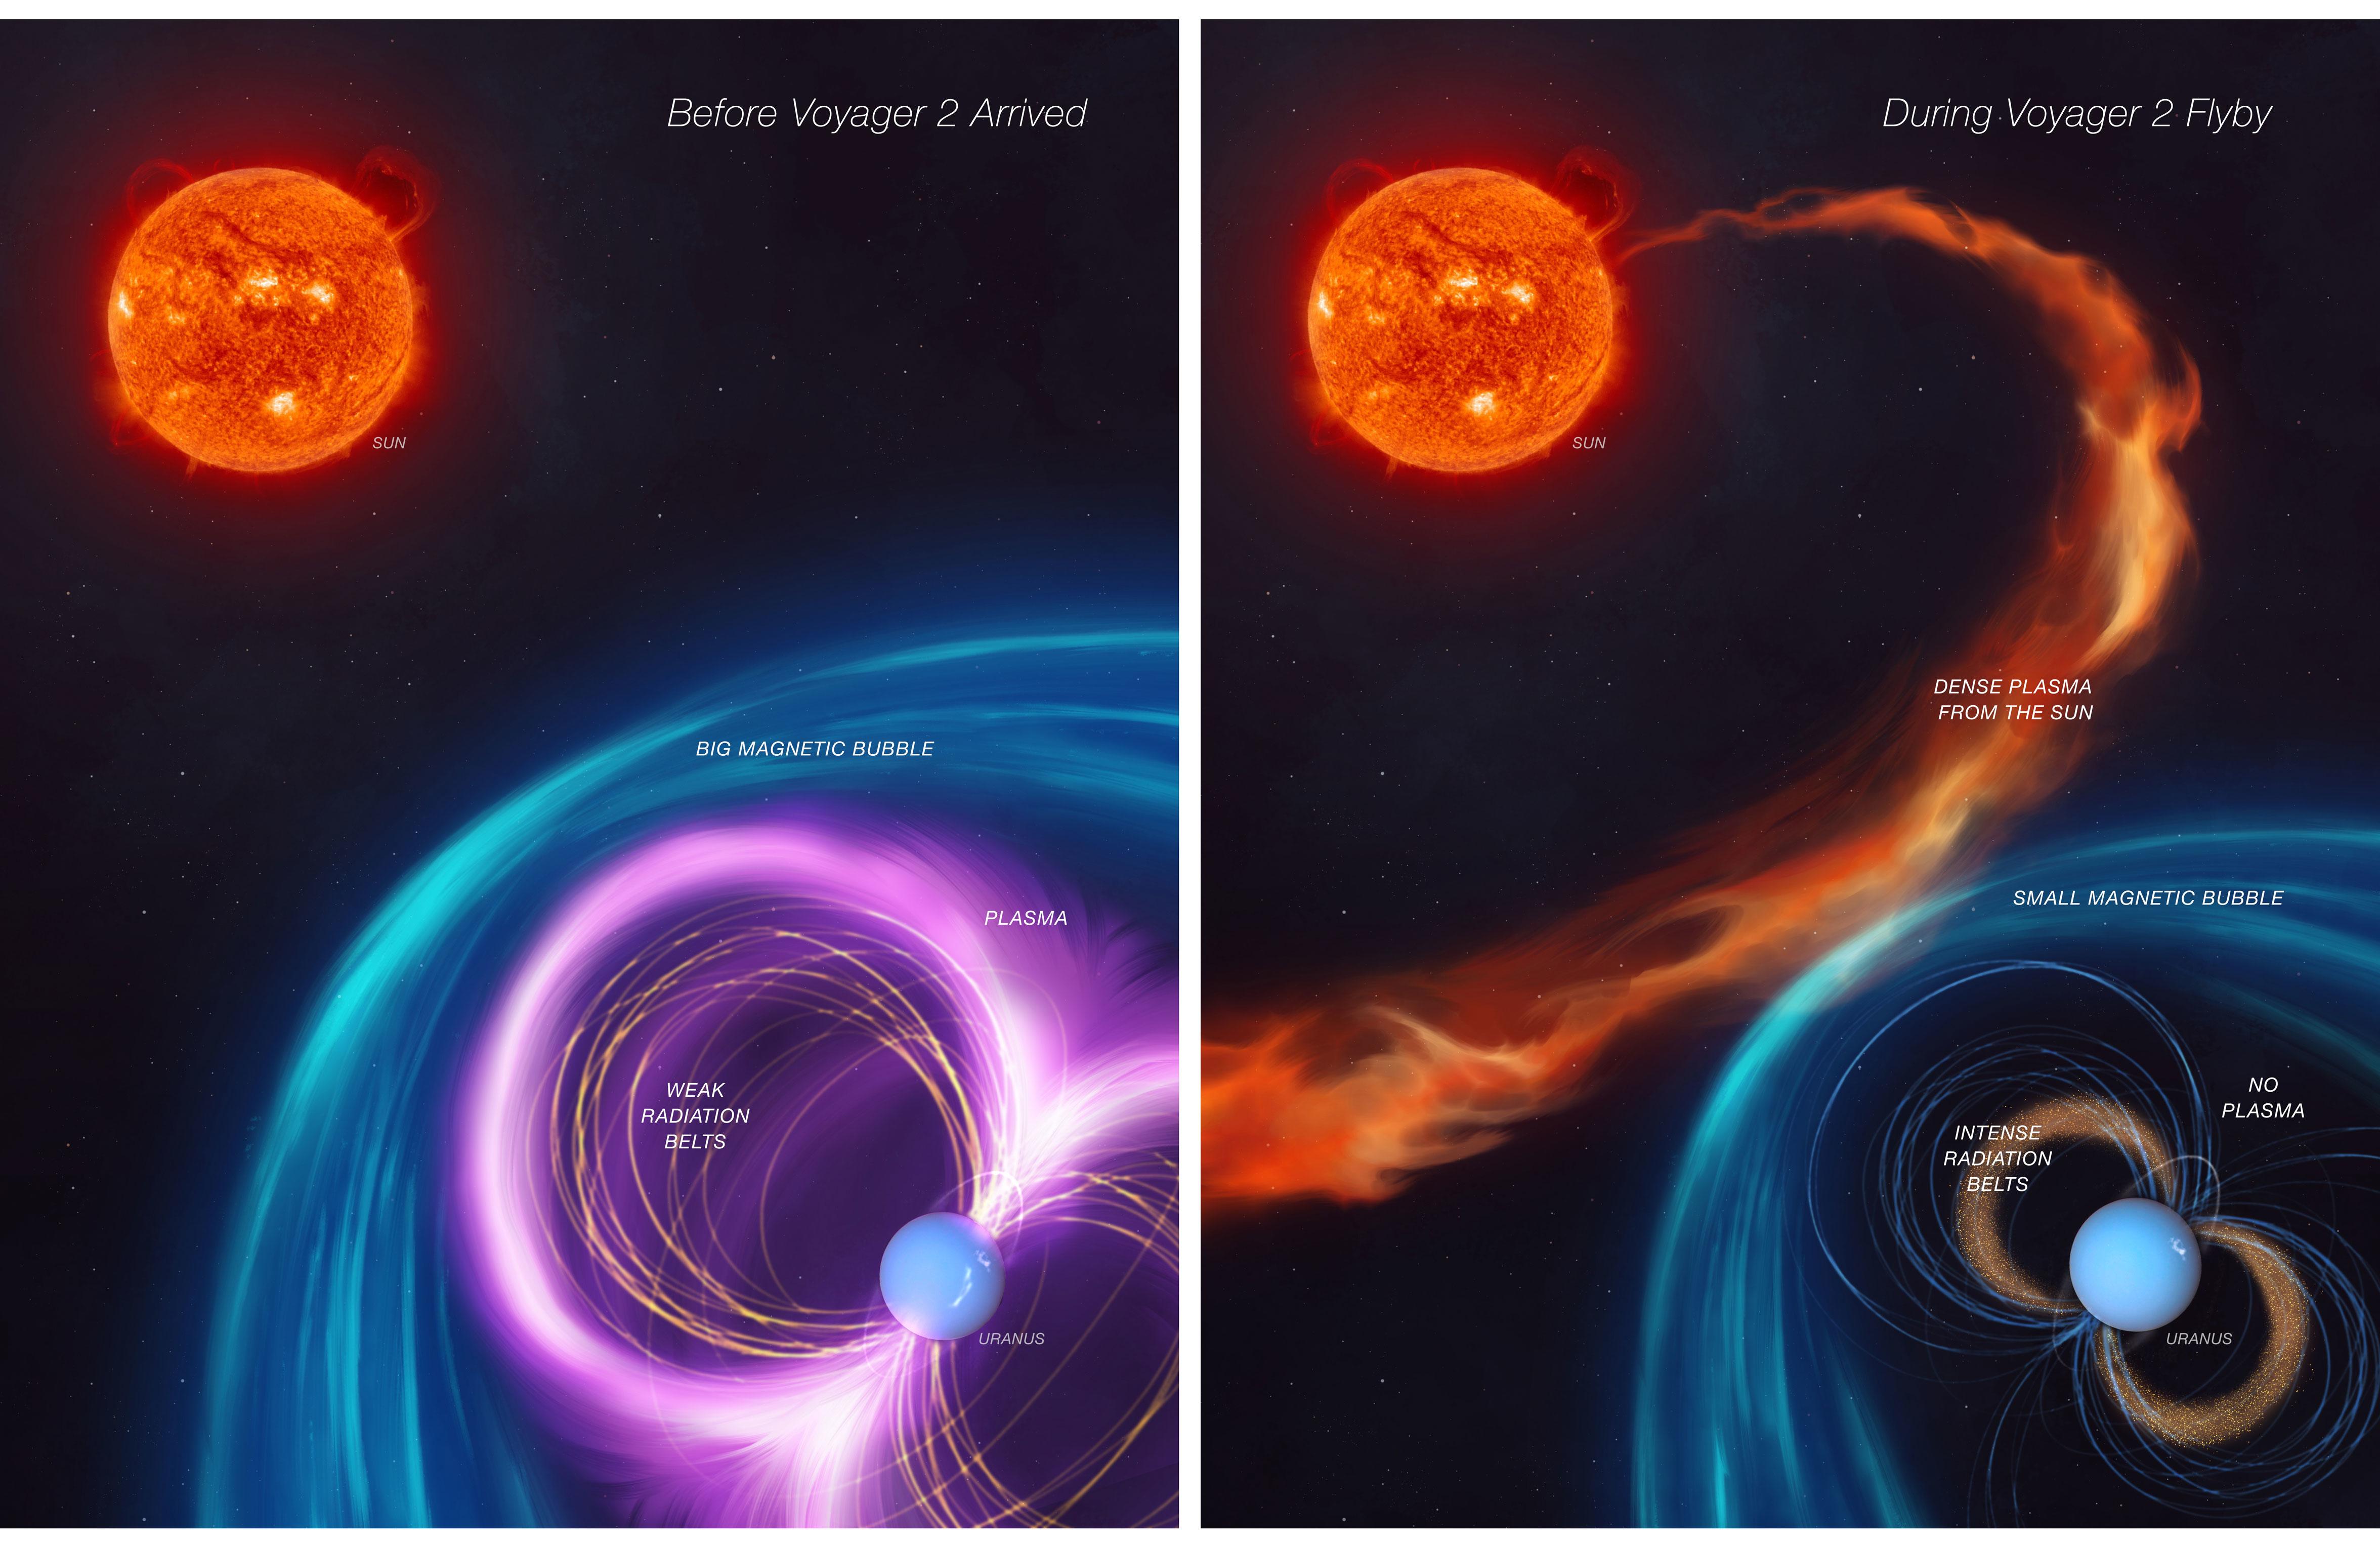
Uranus Magnetosphere Mystery Unlocked (Artist's Concept) Voyager, Uranus